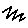
Label: zigzag